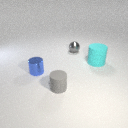
small blue metal cylinder to the left of small gray metal sphere